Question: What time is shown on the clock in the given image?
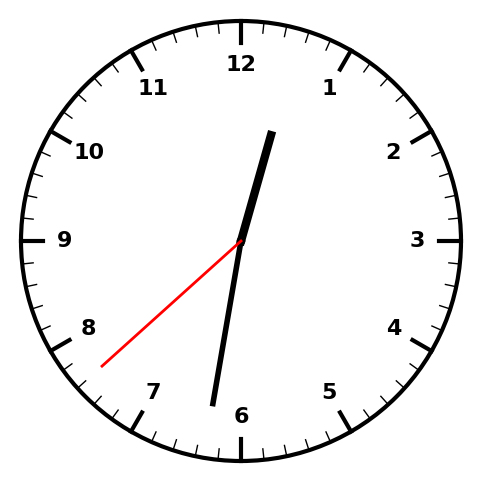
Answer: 12:31:38